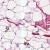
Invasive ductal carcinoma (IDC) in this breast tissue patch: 0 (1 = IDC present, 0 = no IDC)